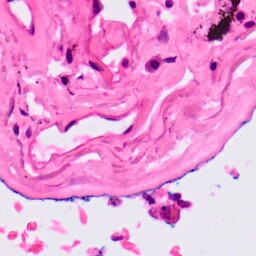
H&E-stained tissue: Lung